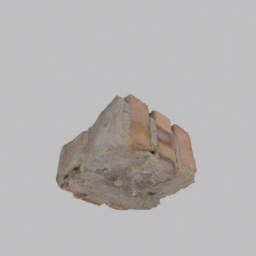
Label: architecture